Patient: sex M, age 60
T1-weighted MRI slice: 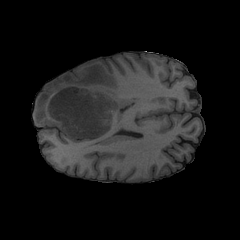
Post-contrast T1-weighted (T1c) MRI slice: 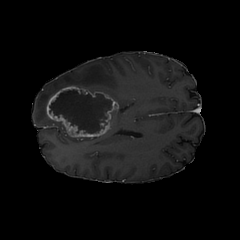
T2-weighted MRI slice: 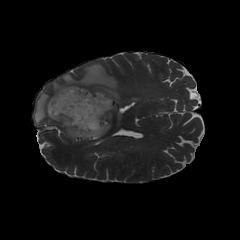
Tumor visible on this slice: yes
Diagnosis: Glioblastoma, IDH-wildtype
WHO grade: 4